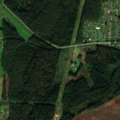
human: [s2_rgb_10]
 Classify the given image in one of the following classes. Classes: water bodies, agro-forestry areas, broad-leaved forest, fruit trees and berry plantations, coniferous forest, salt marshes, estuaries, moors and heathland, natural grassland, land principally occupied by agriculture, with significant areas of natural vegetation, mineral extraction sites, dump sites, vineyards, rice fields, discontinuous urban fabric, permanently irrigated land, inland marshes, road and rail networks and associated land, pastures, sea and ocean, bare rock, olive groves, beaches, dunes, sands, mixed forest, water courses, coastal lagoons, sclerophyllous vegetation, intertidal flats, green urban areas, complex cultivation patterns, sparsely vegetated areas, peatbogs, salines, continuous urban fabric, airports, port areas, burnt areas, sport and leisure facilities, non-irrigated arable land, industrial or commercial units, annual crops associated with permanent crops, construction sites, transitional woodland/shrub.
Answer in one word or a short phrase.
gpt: discontinuous urban fabric, non-irrigated arable land, pastures, complex cultivation patterns, broad-leaved forest, mixed forest